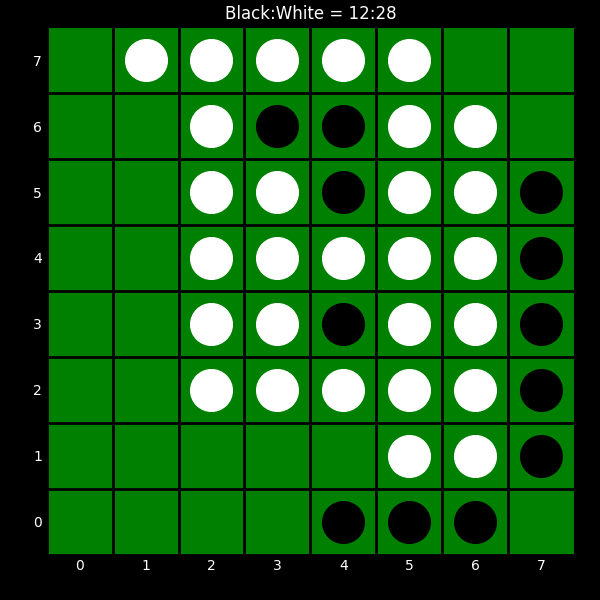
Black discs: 12
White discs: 28